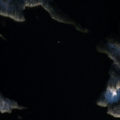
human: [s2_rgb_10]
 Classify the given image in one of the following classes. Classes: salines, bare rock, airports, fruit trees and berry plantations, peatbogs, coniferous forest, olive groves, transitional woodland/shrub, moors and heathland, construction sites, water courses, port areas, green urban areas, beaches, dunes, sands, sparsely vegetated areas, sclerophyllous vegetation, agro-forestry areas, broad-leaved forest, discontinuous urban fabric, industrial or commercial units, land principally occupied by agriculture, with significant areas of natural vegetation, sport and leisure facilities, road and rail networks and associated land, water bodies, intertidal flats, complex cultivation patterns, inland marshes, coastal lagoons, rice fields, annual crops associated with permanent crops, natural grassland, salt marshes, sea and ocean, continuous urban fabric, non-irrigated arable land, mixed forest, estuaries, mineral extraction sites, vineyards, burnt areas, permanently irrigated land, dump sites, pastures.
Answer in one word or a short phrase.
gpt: coniferous forest, mixed forest, water bodies